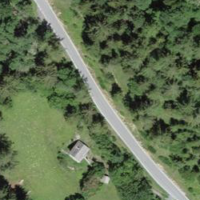
EUNIS habitat code: 43
Species observed at this site:
Phyteuma orbiculare